Brain MRI, t1w sequence, axial 2D slice.
Patient: age 32, sex F, weight 95 kg, height 1.95 m
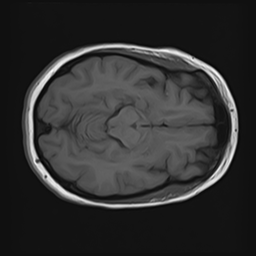